Field crop: tomato
Growth stage: 2
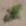
Species: solanum